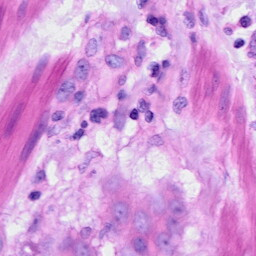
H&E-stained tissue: Ovarian